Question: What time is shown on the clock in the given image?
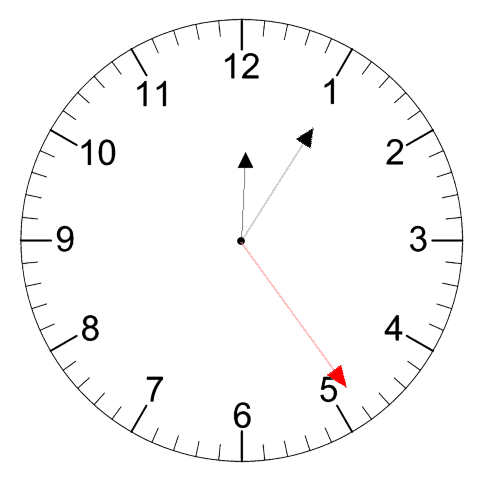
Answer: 12:05:24